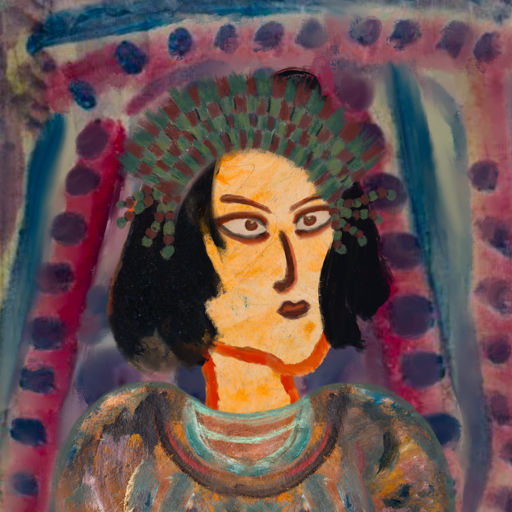
Background: HillGirl, Head And Neck Side: Experience, Face Side: Roy_Bahadur, Bust: Boggyland, Hair Side: Mosgoul, Head Accessory: After_Raid_Crown, Second Necklace: Blank, Necklace: Blank, Baby: Blank